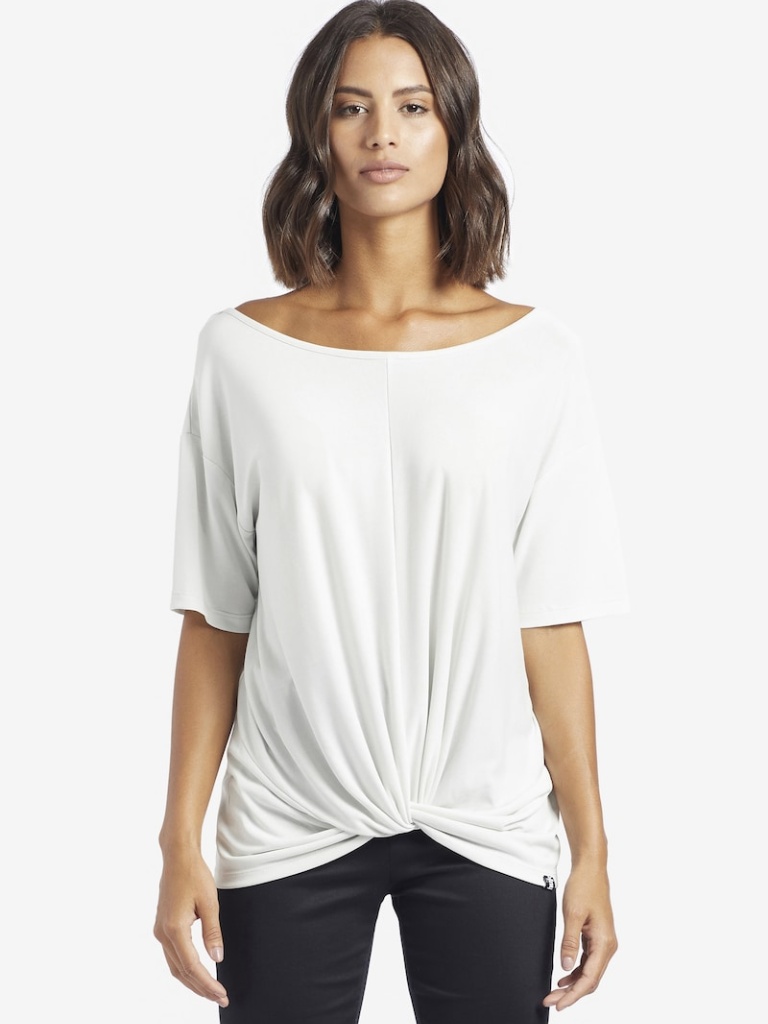
cotton relaxed short sleeve hip length French Tucked scoop t-shirt